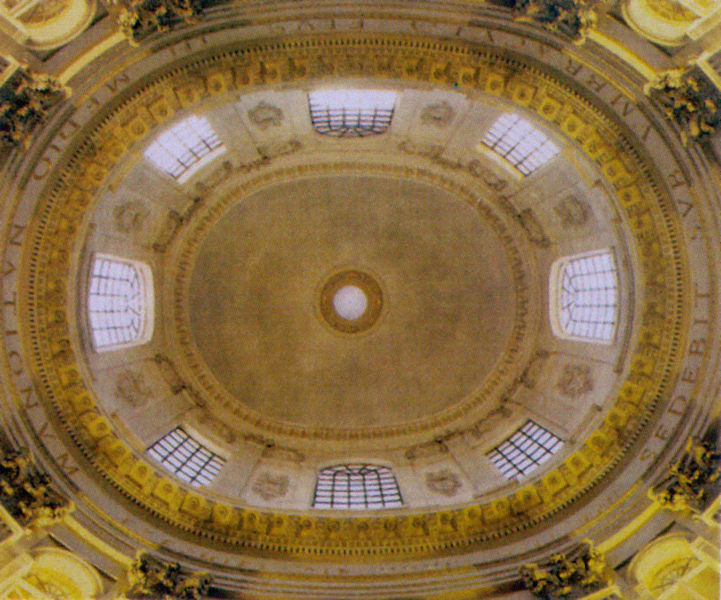
Titel: Collège des Quatre-Nations, Kapelle (Blick in die Kuppel)
Künstler: Francois d' Orbay
Standort: Paris
Institution: Collège des Quatre-Nations
Schlagwörter: dunkel, himmel, weiß, gelb, fenster, grau, hell, lampe, laterne, licht, mitte, pfeiler, säulen, zeichnung, gebäude, schloss, beige, muster, ornament, architektur, barock, stein, gitter, kirche, auge, gold, decke, innen, kreis, oval, rund, schrift, fassade, sprossenfenster, pilaster, rundbogen, kuppel, detail, symmetrie, inschrift, glanz, ornamente, verzierung, stuck, hoch, foto, fotografie, oben, unten, gewölbe, palast, buchstaben, kapitelle, rom, kapitell, schein, gesims, fenstergitter, obergaden, untersicht, plan, zentrum, konsole, fresko, wien, korinthisch, acht, kapitel, gebälk, durchfensterung, profanbau, deckenmalerei, wölbung, zentralbau, froschperspektive, rundbogenfenster, oculus, okulus, opaion, latein, occulus, lateinisch, oberlicht, tambour, salzburg, architketur, lichtgaden, trompe, bauteil, bernini, borromini, kajetanerkirche, kapelle?, karlskirche, kuppelfuss, sedebit sub.....medio nationum, st ignazio, st. kajetan, trompenkuppel, kuppfel, d, sedebit, nationum